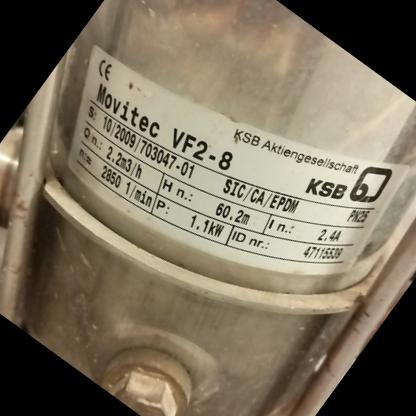
Klasa: tabliczka-znamionowa